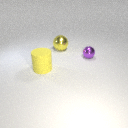
large yellow rubber cylinder in front of large yellow metal sphere